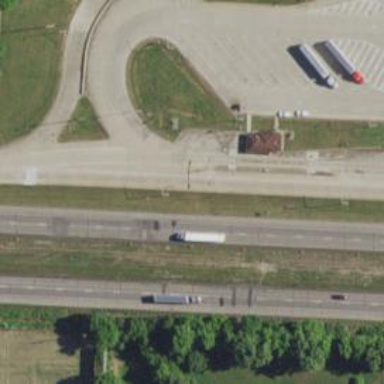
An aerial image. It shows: Weighbridge located along service road.